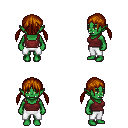
a pixel art fantasy rpg character, female body template, orc, green skin, maroon pirate shirt, white pants, brunette twin-tailed hairstyle, four views (front, back, left, right), 2x2 character sprite sheet, small pixel art, hard edges, no anti-aliasing